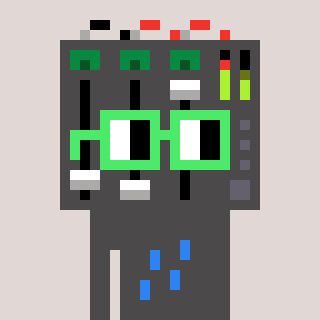
a pixel art character with square light green glasses, a mixer-shaped head and a grayscale-colored body on a warm background